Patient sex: M
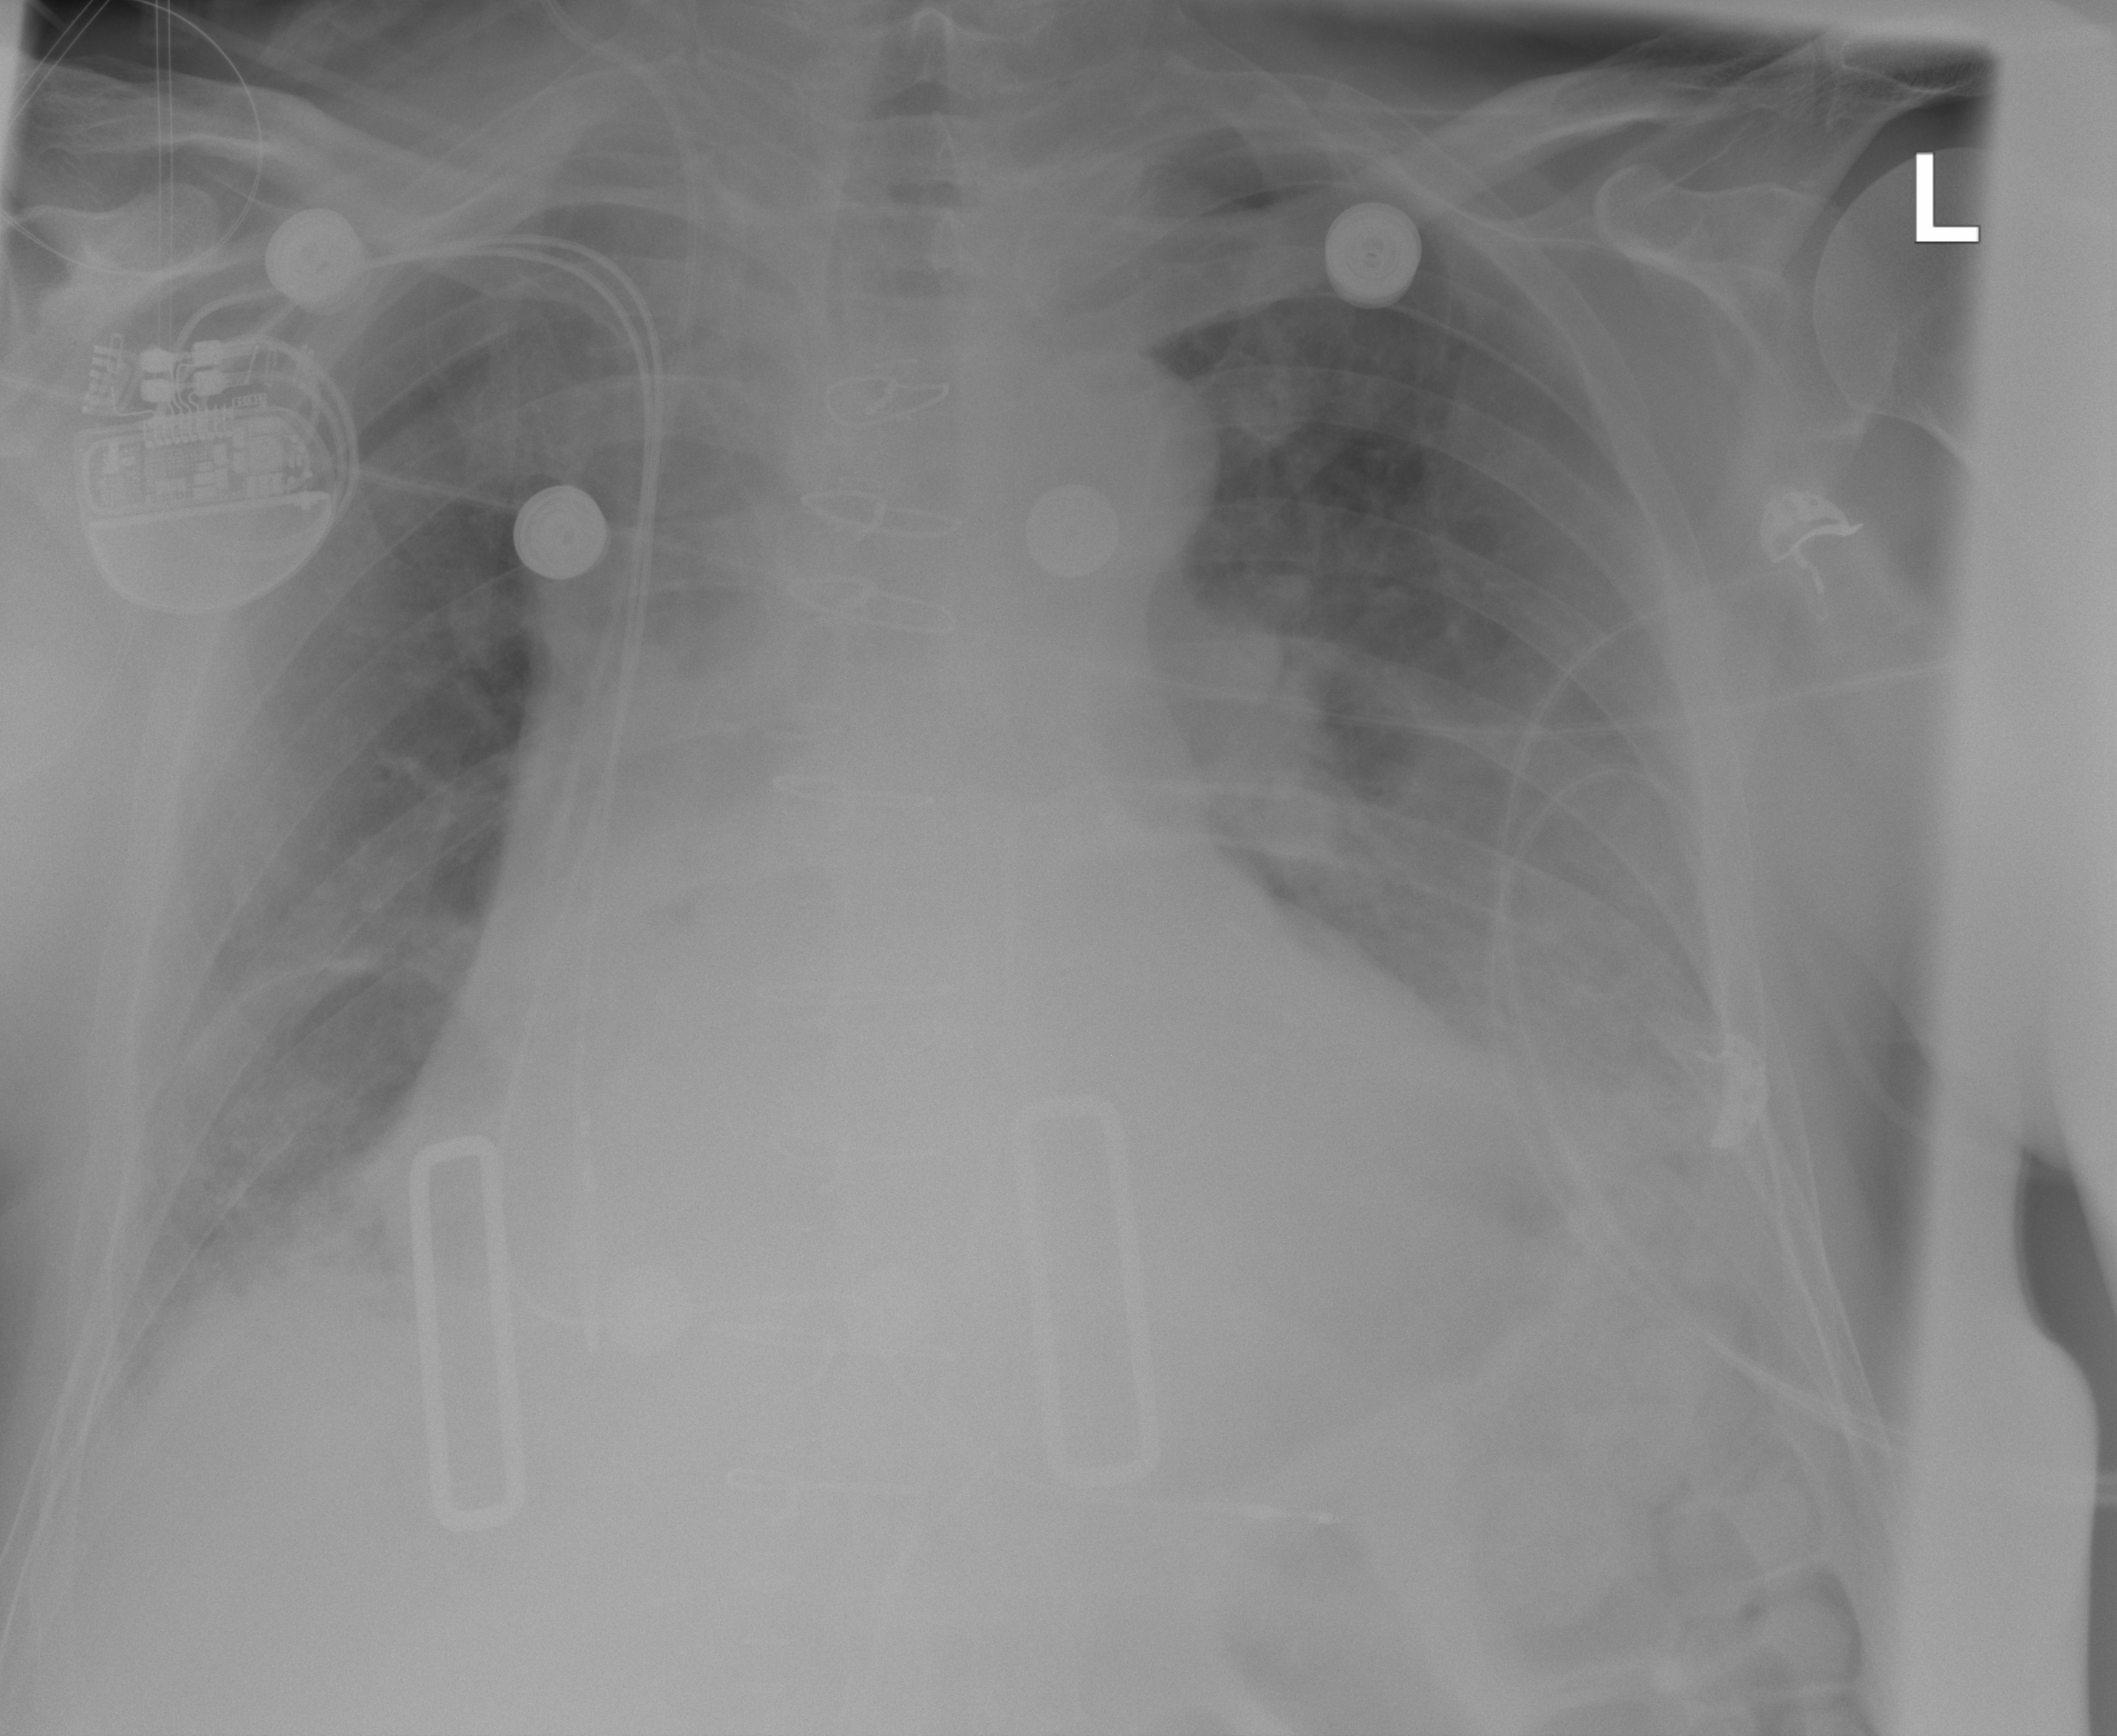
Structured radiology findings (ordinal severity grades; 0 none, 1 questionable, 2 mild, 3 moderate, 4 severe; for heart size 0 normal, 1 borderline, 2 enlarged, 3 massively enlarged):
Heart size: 2
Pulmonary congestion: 0
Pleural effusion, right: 2
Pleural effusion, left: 3
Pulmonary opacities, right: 0
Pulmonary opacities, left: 0
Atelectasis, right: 2
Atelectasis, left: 2